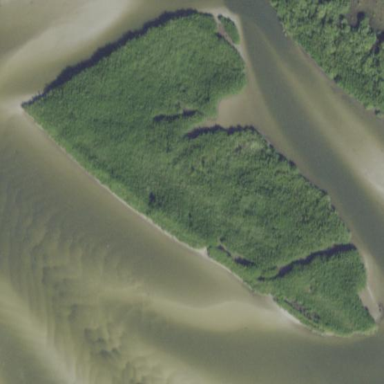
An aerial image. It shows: Islet.